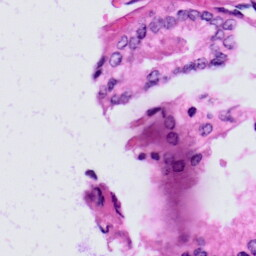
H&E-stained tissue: Prostate